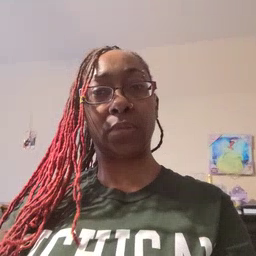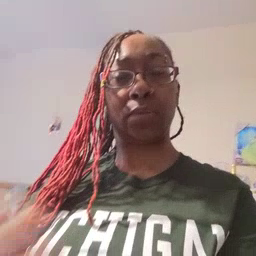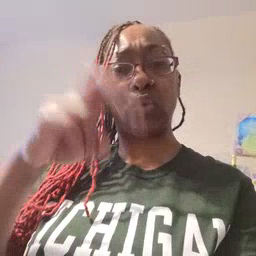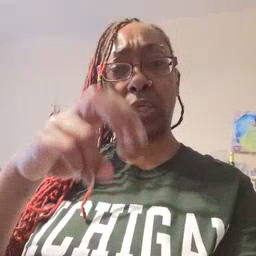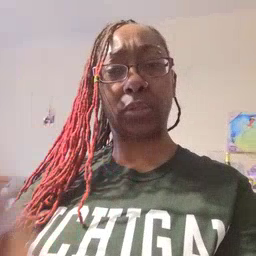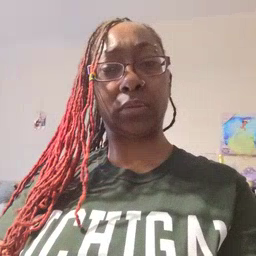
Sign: chair